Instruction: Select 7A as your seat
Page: seats
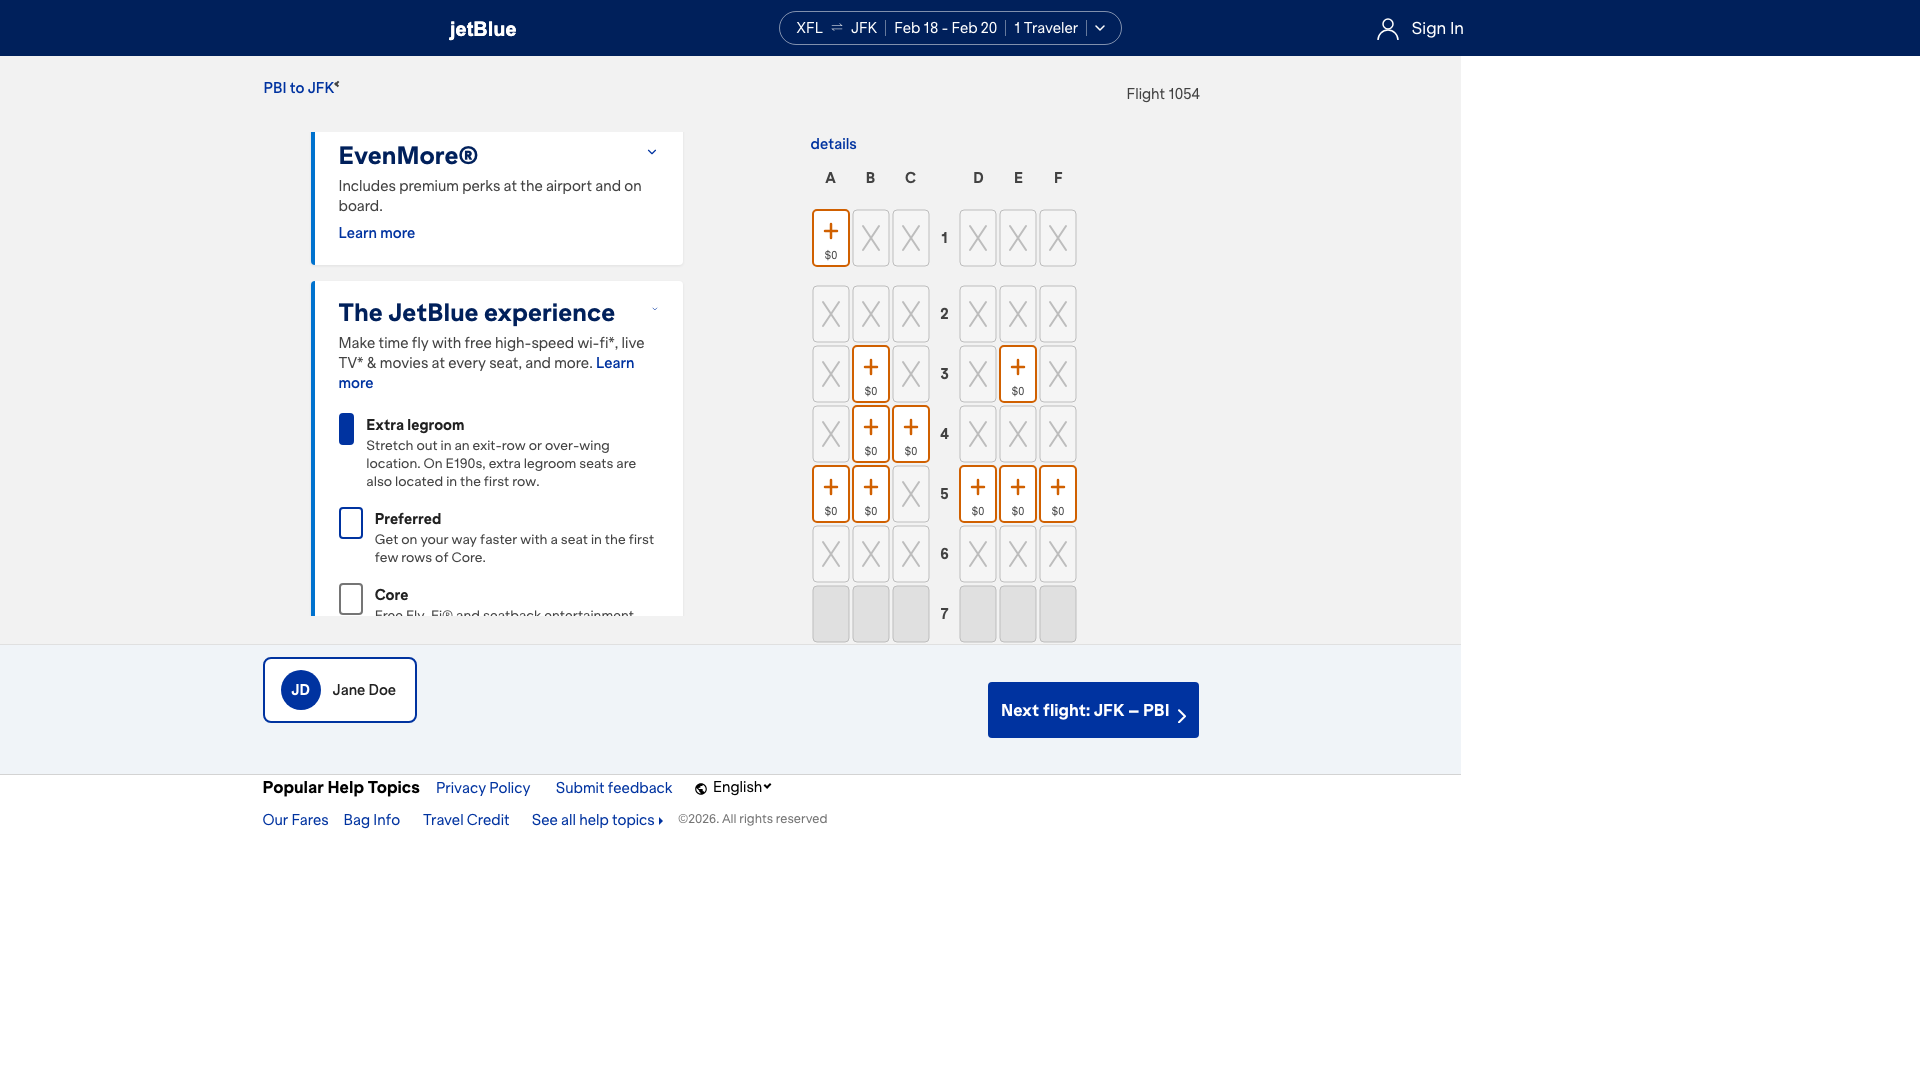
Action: click